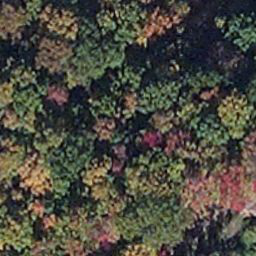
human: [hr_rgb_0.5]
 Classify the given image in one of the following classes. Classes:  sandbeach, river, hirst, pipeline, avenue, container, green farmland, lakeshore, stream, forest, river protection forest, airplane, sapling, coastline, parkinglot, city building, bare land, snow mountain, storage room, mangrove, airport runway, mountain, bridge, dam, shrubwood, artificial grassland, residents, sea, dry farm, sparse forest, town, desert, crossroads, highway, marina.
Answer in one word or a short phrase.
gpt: mangrove